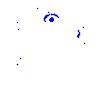
Particle: electron